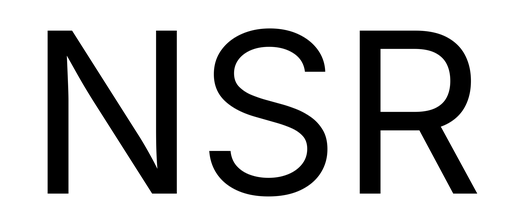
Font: Inter_Regular